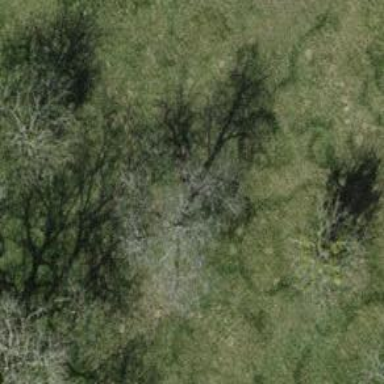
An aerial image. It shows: Beautiful tree in nature.